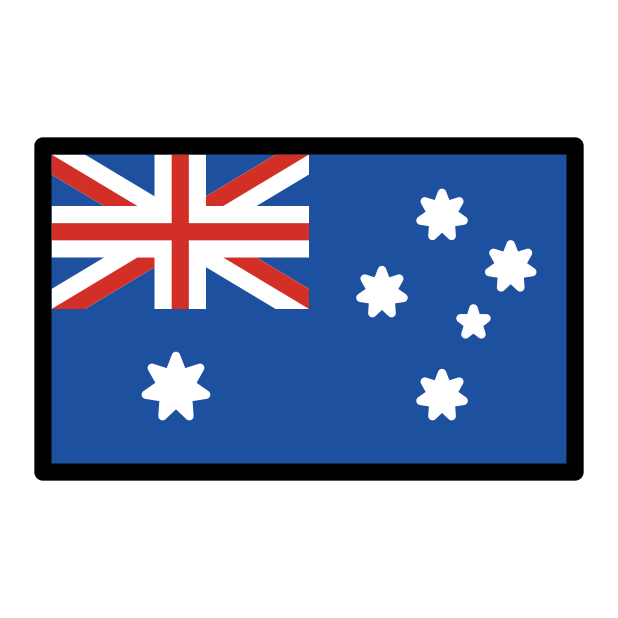
flag: Heard & McDonald Islands